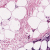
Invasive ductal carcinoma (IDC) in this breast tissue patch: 0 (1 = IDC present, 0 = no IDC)